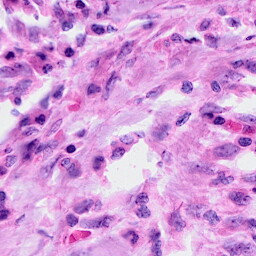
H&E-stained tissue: Cervix